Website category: restaurant
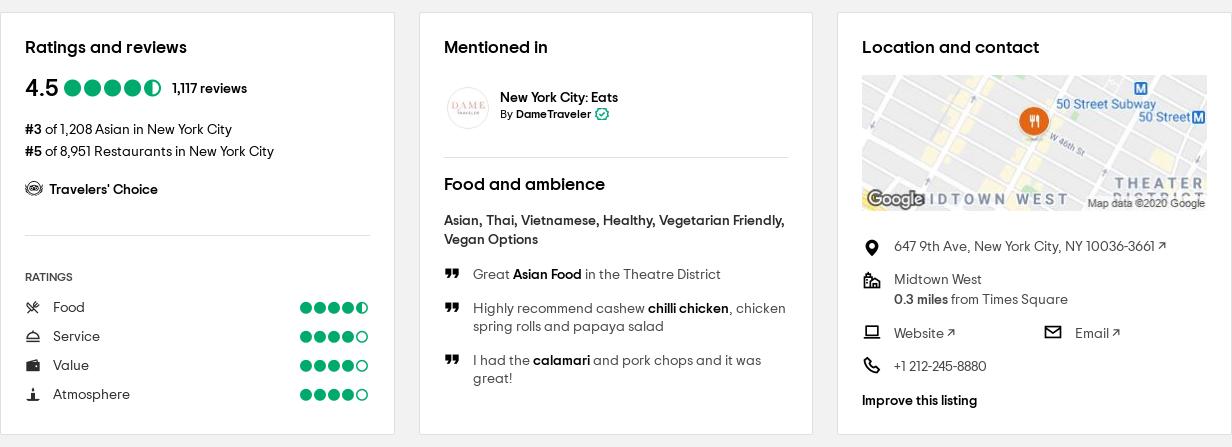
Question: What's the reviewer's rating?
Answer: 4.5

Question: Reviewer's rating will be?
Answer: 4.5

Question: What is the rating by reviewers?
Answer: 4.5

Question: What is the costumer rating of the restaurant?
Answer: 4.5

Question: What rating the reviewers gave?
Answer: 4.5

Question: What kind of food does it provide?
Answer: Asian, Thai, Vietnamese, Healthy, Vegetarian Friendly, Vegan Options

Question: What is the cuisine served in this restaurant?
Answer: Asian, Thai, Vietnamese, Healthy, Vegetarian Friendly, Vegan Options

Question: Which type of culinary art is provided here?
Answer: Asian, Thai, Vietnamese, Healthy, Vegetarian Friendly, Vegan Options

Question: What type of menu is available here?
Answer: Asian, Thai, Vietnamese, Healthy, Vegetarian Friendly, Vegan Options

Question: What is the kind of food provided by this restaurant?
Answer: Asian, Thai, Vietnamese, Healthy, Vegetarian Friendly, Vegan Options

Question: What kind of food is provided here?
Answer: Asian, Thai, Vietnamese, Healthy, Vegetarian Friendly, Vegan Options

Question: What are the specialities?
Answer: Asian, Thai, Vietnamese, Healthy, Vegetarian Friendly, Vegan Options

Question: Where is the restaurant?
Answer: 647 9th Ave, New York City, NY 10036-3661

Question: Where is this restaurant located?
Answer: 647 9th Ave, New York City, NY 10036-3661

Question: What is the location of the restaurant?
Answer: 647 9th Ave, New York City, NY 10036-3661

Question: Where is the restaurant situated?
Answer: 647 9th Ave, New York City, NY 10036-3661

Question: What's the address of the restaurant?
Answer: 647 9th Ave, New York City, NY 10036-3661

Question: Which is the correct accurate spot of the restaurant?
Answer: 647 9th Ave, New York City, NY 10036-3661

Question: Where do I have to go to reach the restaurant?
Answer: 647 9th Ave, New York City, NY 10036-3661

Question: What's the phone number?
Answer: +1 212-245-8880

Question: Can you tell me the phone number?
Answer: +1 212-245-8880

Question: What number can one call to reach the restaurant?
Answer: +1 212-245-8880

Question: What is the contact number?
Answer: +1 212-245-8880

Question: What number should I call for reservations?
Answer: +1 212-245-8880

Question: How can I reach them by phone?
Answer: +1 212-245-8880